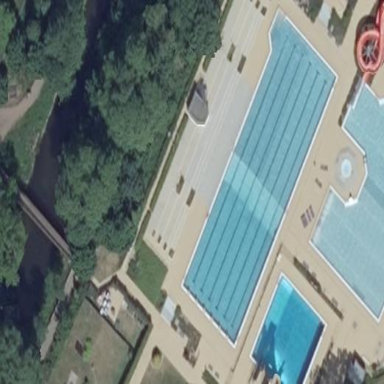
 perfect for swimming and other water activities."